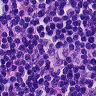
Metastatic tissue present: no